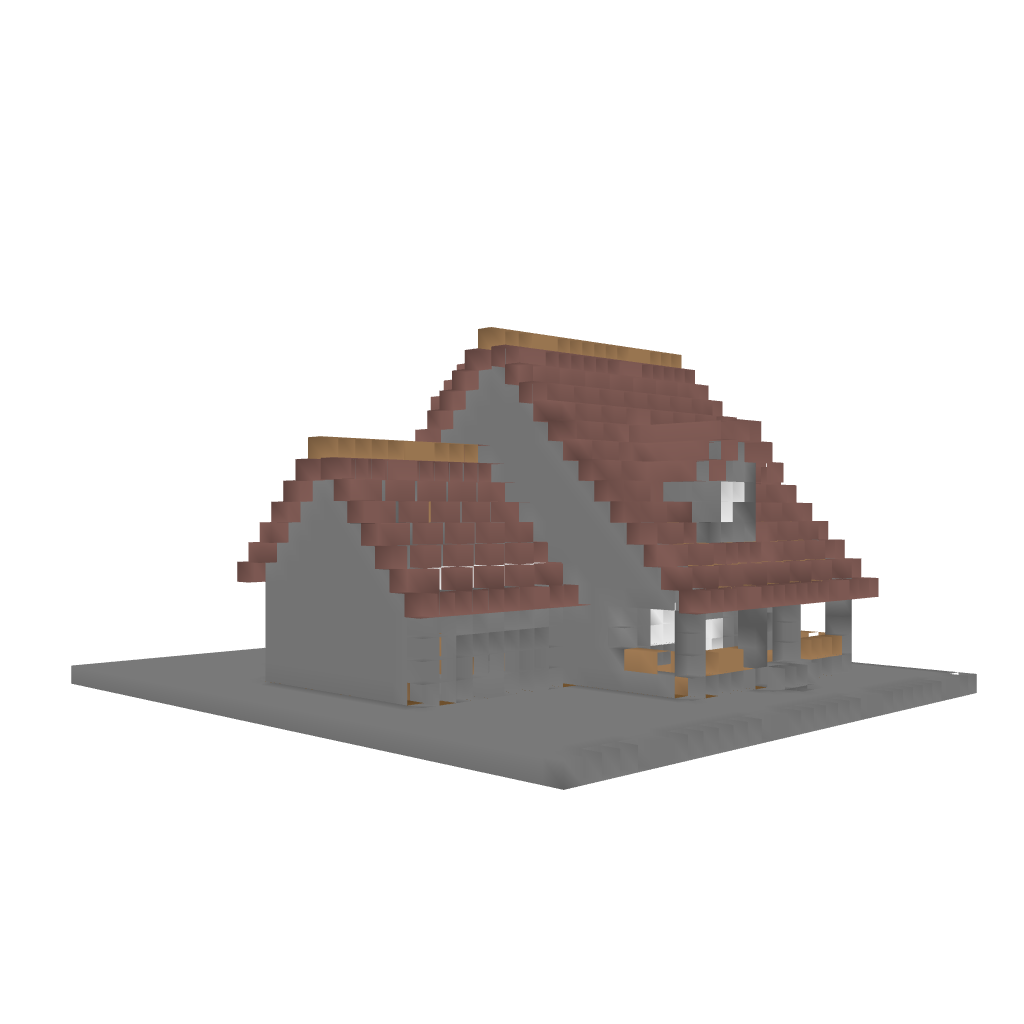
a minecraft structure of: Country House Plan 01 high quality